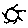
Label: sun